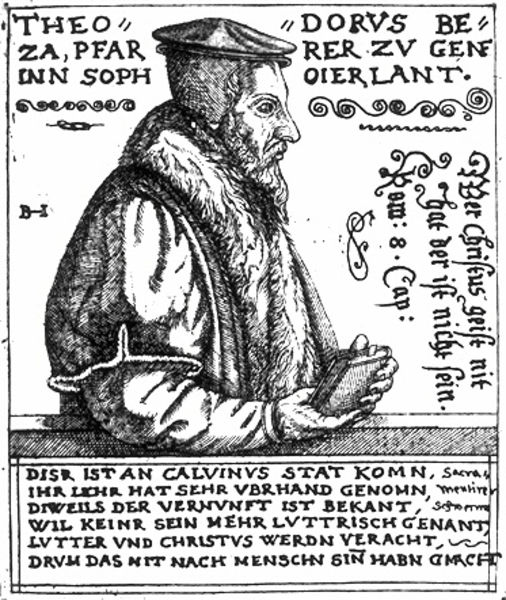
Titel: Bildnis des Theodor Beza
Künstler: Balthasar Jenichen
Institution: (Seriendruck)
Schlagwörter: dunkel, mann, umhang, weiß, mund, nase, profil, schwarz, zeichnung, schal, muster, bart, mütze, augen, böse, pelz, hände, porträt, signatur, auge, mantel, schrift, düster, ernst, inschrift, ornamente, deutsch, oberkörper, buch, glaube, religion, druck, seite, text, buchstaben, schnörkel, pelzkragen, pelzmantel, pfarrer, luther, christentum, druch, altdeutsch, latein, reformation, genf, theologe, melanchton, gutenberg, theo, widmungsblatt, calvin, theodorus, vernunft, beza, schriftarten